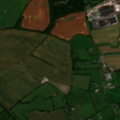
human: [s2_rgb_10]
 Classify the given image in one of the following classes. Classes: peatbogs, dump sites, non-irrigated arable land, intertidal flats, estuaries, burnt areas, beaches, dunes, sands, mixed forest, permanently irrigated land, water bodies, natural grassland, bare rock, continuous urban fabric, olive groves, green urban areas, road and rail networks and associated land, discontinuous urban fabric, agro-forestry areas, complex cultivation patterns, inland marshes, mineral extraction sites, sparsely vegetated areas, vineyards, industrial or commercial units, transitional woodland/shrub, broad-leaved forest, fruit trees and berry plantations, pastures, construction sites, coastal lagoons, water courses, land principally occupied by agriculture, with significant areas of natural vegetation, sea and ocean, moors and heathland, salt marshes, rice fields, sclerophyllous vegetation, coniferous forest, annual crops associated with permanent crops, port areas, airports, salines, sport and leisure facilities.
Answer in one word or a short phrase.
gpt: non-irrigated arable land, pastures